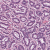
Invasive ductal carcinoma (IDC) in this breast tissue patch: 1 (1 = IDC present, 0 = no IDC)